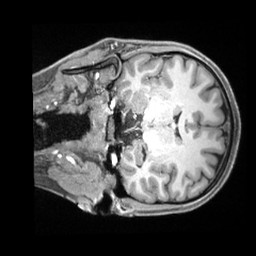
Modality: T1w
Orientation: coronal
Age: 27
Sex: female
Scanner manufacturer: siemens
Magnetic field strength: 3 T
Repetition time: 2.4 s
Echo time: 0.00226 s